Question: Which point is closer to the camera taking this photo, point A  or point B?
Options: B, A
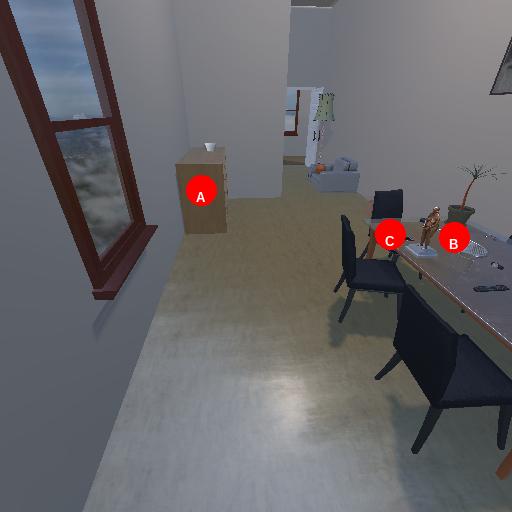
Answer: B